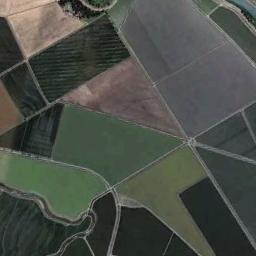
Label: rectangular_farmland